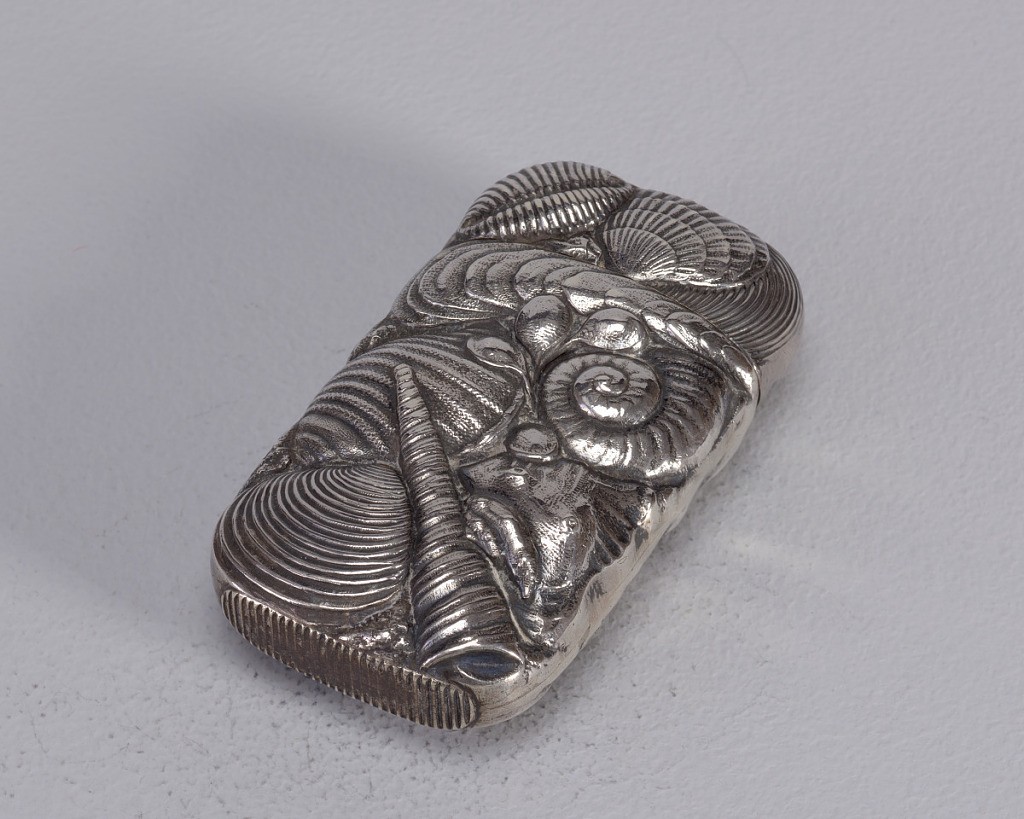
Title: Assorted Shells
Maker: George W. Shiebler & Co., American, 1876 - 1910
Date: late 19th century
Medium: Silver
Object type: Matchsafe
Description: Oblong, curved corners and sides, featuring over-all raised decoration of assorted shells on body and lid, including snail, mussel, clam, and conch shells, identical on reverse. Lid hinged on side. Striker on bottom.